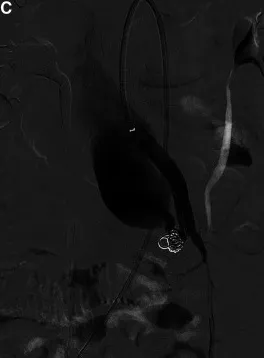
Digital subtraction angiography of endovascular procedure. (A,B) Baseline angiography.
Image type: radiology (ct)